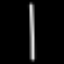
Label: line